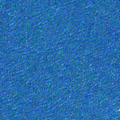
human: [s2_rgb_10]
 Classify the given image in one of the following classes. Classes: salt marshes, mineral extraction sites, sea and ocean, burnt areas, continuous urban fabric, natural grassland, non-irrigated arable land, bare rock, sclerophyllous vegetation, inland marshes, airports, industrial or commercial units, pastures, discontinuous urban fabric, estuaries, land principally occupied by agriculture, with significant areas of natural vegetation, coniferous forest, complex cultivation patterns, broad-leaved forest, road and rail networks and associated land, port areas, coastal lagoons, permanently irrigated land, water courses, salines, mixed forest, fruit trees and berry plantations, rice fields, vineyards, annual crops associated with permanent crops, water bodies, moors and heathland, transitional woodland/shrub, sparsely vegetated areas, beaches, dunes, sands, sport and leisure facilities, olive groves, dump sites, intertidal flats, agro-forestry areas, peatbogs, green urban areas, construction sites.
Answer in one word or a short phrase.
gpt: sea and ocean